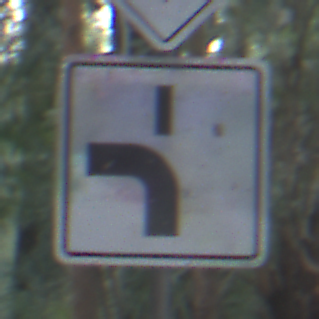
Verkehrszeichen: VerlaufVorfahrtsstrasse5
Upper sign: Vorfahrtsstrasse
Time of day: SunriseSunset
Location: Outdoor (Nature)
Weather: NotSpecified
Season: Autumn
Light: Natural